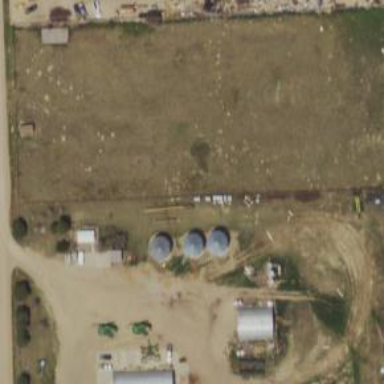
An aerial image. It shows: Silo.